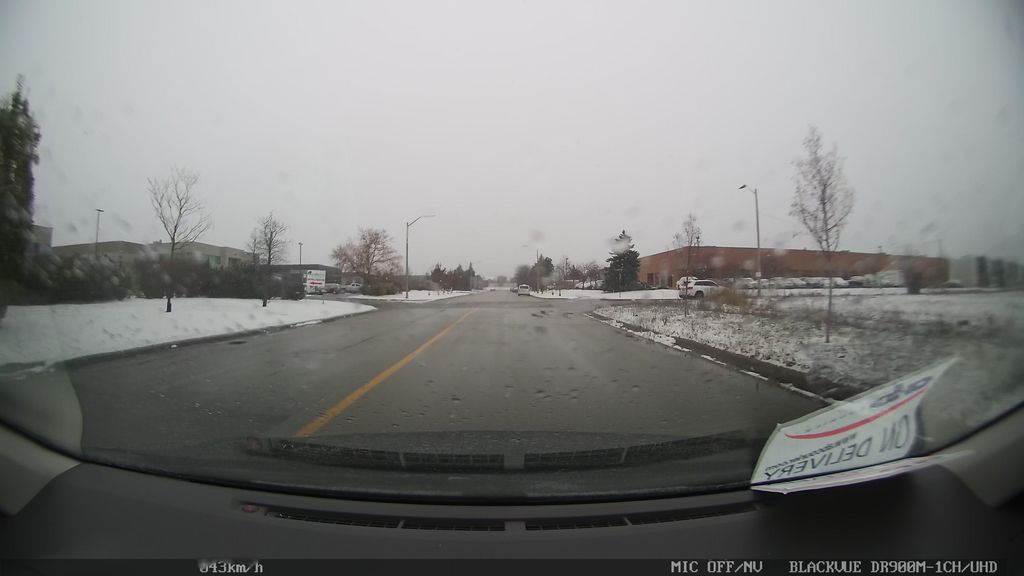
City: toronto